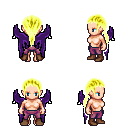
a pixel art fantasy rpg character, female body template, human, light skin, purple wings, magenta pants, gold ponytail hairstyle, brown shoes, four views (front, back, left, right), 2x2 character sprite sheet, small pixel art, hard edges, no anti-aliasing